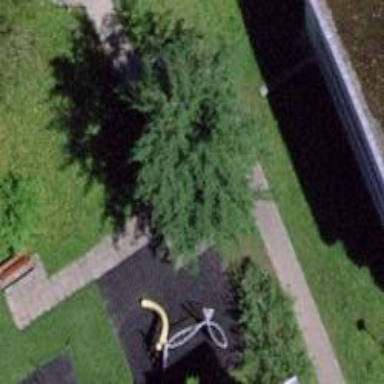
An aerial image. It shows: Sidewalk.